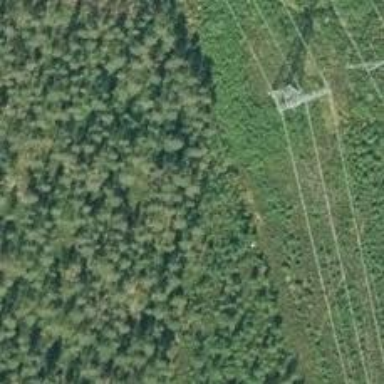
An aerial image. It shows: H-frame designed tower for power lines.